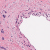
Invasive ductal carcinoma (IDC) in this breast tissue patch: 1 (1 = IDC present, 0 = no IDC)